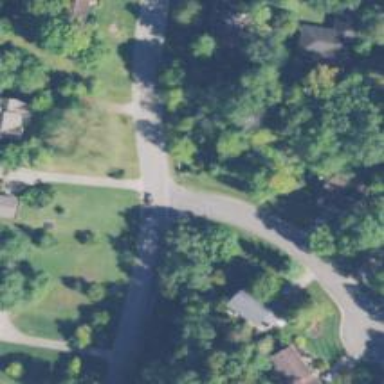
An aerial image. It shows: Residential road lined with residential properties on both sides.